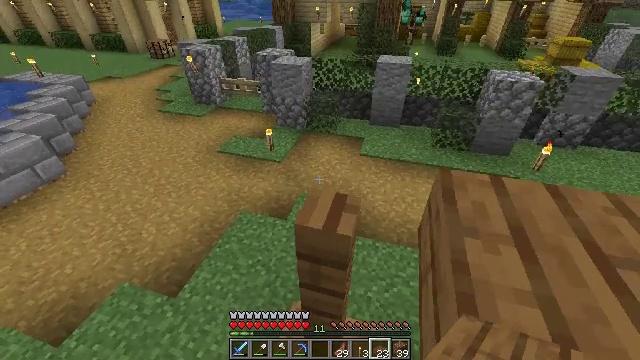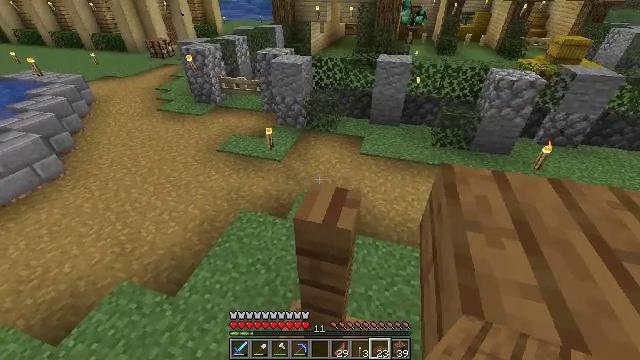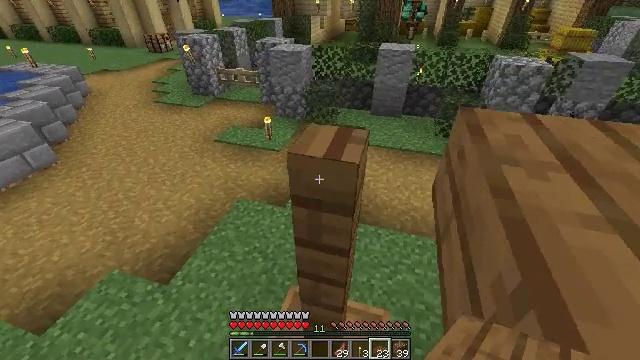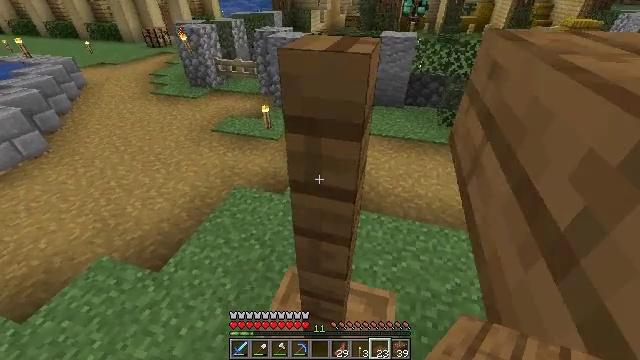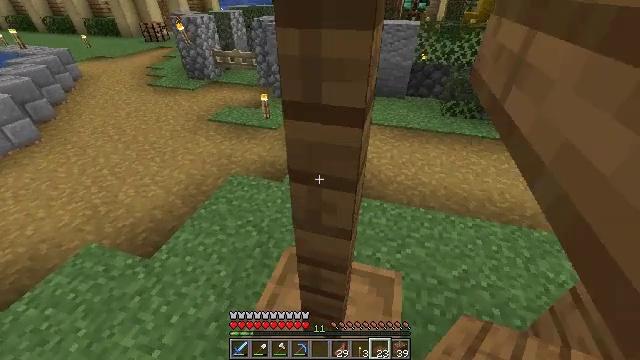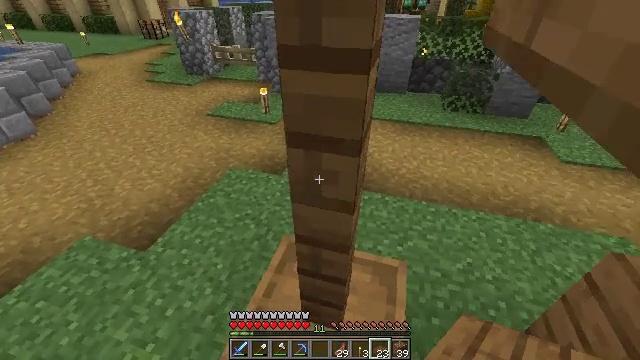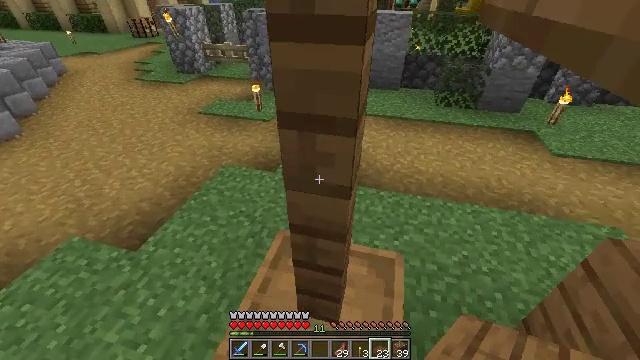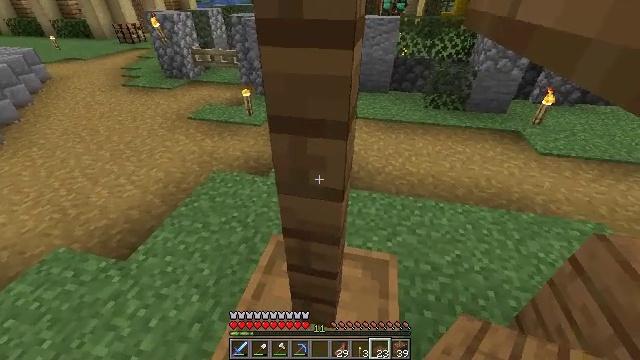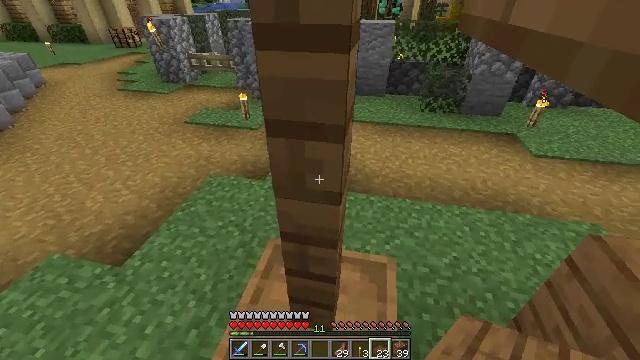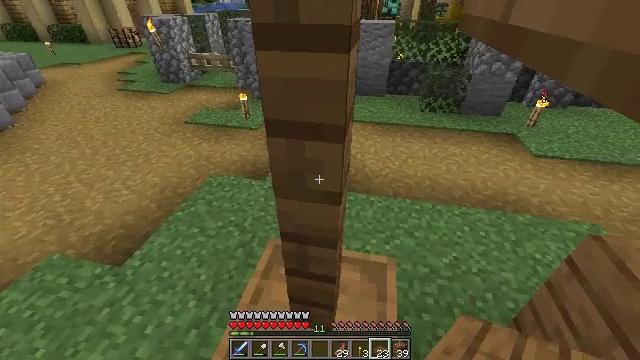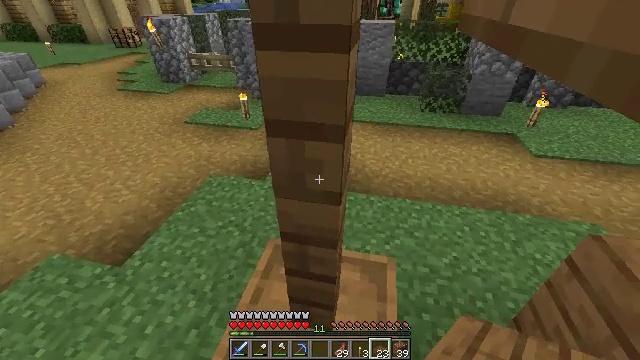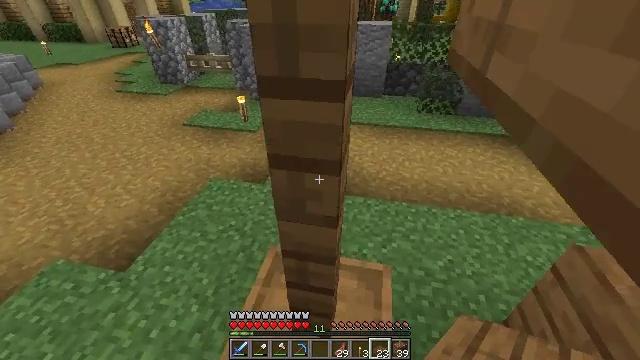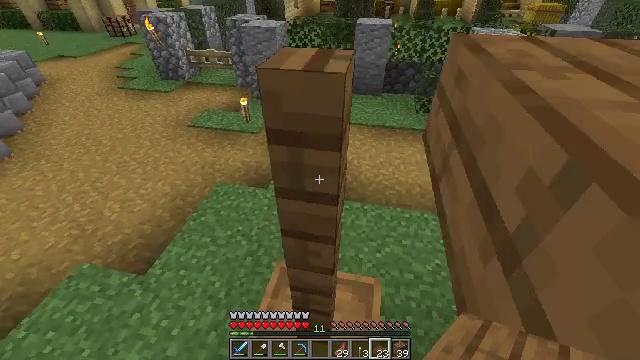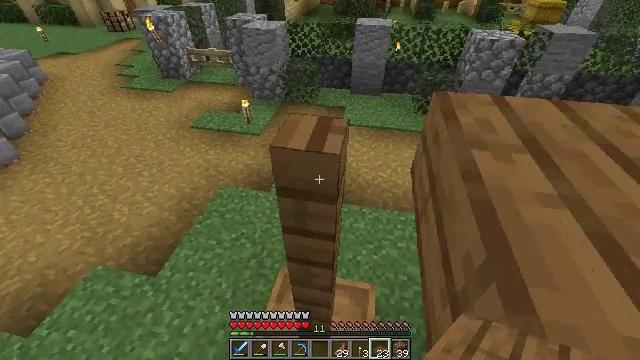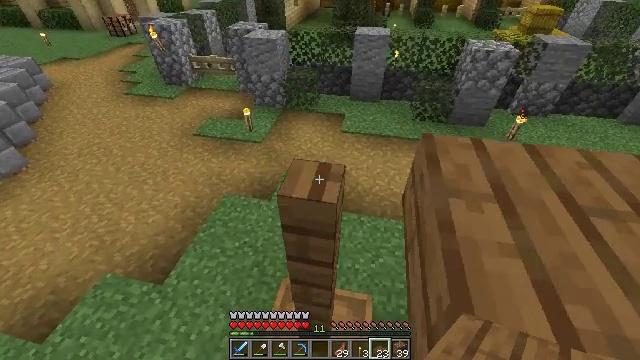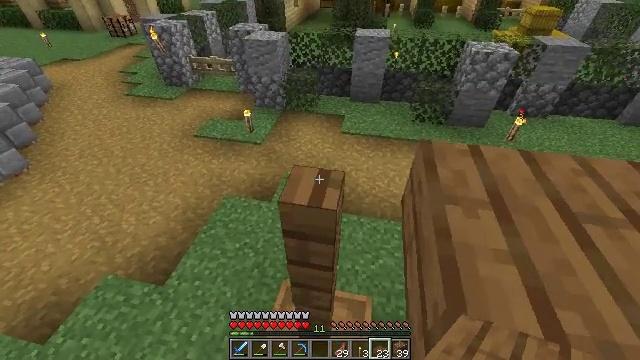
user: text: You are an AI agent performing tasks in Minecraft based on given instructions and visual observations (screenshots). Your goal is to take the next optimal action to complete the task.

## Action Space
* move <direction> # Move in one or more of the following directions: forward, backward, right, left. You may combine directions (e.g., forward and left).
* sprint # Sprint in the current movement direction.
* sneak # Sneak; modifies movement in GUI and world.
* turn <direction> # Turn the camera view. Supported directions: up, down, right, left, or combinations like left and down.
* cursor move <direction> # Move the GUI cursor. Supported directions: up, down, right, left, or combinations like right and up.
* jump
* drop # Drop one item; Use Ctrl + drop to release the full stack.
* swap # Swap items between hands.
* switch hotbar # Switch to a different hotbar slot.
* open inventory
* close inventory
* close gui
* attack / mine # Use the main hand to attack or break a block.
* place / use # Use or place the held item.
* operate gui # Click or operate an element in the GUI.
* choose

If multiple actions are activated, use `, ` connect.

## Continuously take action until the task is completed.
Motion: motion action
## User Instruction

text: Break the spruce fence to collect it.
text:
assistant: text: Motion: use / place
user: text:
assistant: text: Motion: no_op
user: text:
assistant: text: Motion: no_op
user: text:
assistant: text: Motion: no_op
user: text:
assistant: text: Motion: no_op
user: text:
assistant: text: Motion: turn right
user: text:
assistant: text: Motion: turn right
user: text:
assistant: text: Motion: no_op
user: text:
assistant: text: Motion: no_op
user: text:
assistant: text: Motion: no_op
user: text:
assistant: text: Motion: jump
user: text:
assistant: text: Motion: turn down, jump
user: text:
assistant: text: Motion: turn down, jump
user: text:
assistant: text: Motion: jump
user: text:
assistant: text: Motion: no_op
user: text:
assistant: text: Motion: no_op
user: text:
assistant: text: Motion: use / place
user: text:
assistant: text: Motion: use / place
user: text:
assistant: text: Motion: turn left
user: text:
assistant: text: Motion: no_op
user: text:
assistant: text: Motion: no_op
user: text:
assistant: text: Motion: no_op
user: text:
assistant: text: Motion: turn up
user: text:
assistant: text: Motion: turn up
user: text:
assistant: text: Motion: turn right and up
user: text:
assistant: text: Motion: move left, turn right and up
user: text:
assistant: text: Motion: move left, turn right and up
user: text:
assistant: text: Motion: move left, turn right and up
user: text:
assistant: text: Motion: move left, turn right and up
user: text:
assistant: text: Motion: move left, turn right and up